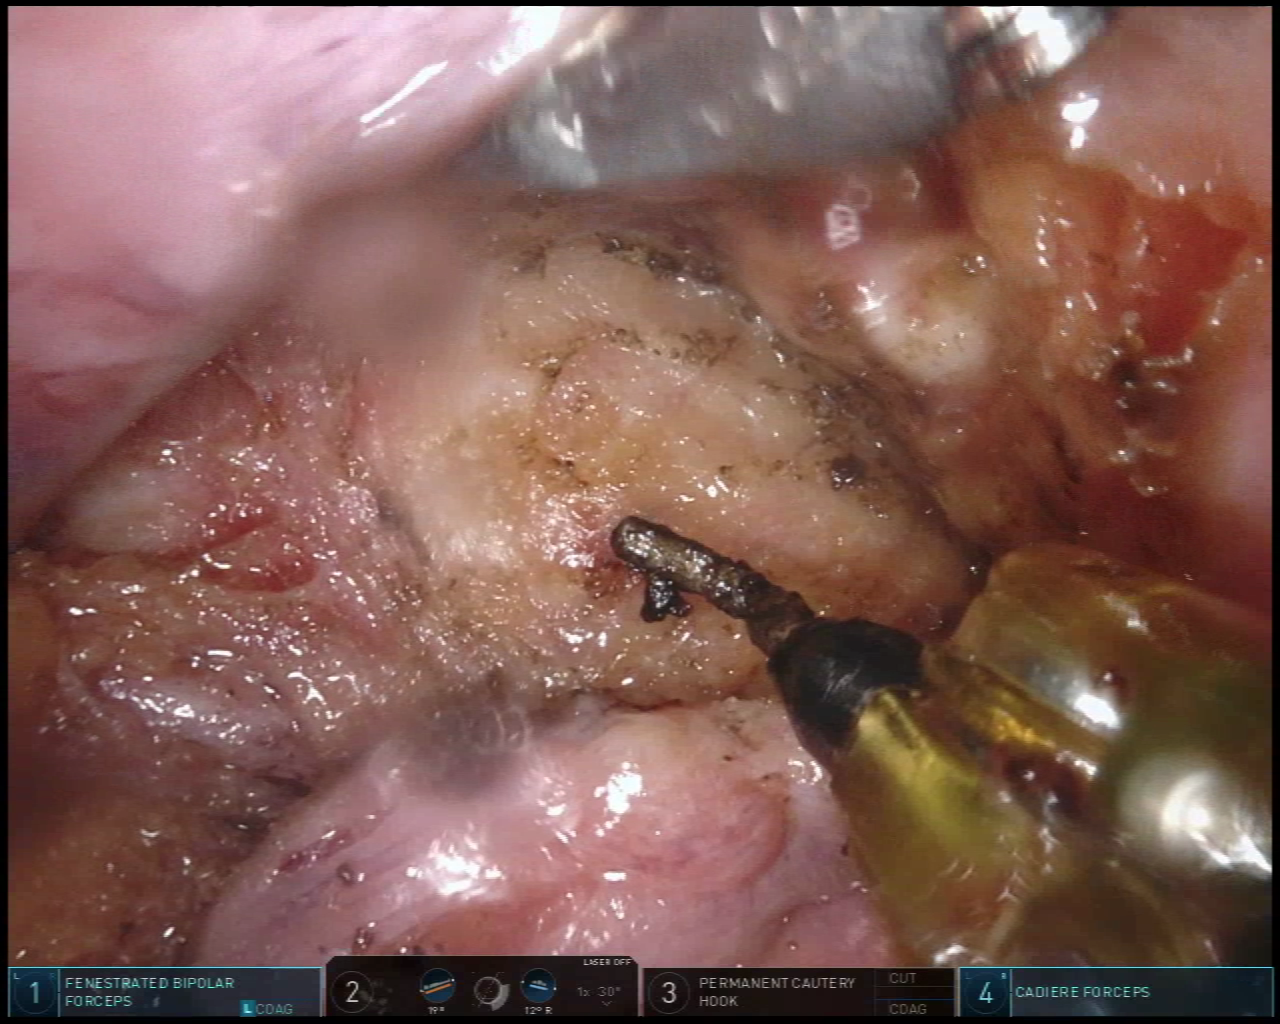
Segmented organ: vesicular_glands
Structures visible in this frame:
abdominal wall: no
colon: no
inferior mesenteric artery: no
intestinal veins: no
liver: no
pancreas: no
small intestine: no
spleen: no
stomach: no
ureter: no
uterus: no
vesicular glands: yes